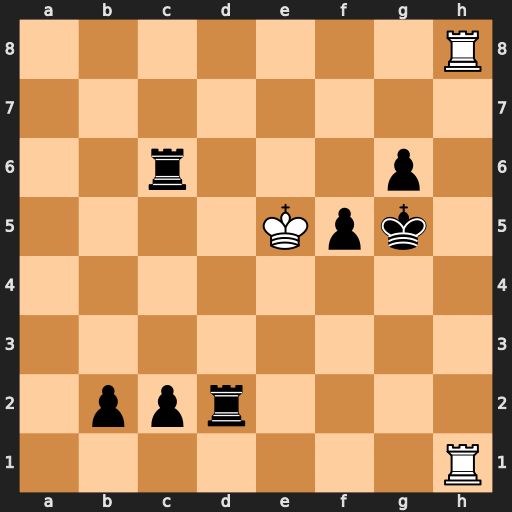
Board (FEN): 7R/8/2r3p1/4Kpk1/8/8/1ppr4/7R
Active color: w
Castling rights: -
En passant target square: -
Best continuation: Rg1+ Rg2 Rxg2#